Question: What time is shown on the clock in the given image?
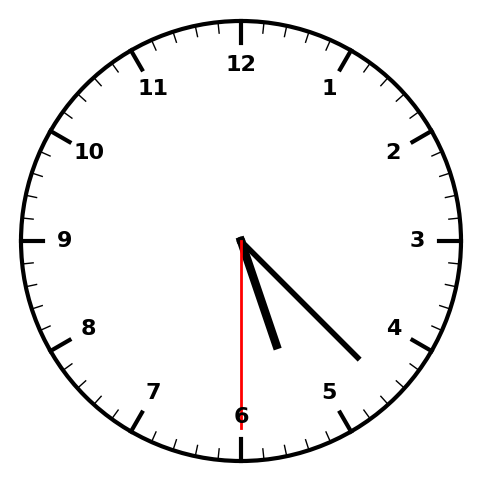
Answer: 05:22:30